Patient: sex F, age 68
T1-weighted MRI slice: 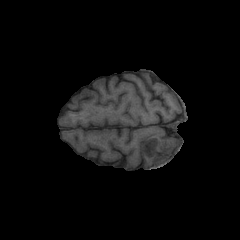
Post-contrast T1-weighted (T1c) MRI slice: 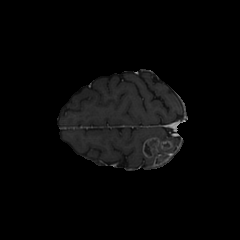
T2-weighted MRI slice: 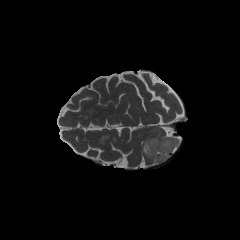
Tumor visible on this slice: yes
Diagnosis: Glioblastoma, IDH-wildtype
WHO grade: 4